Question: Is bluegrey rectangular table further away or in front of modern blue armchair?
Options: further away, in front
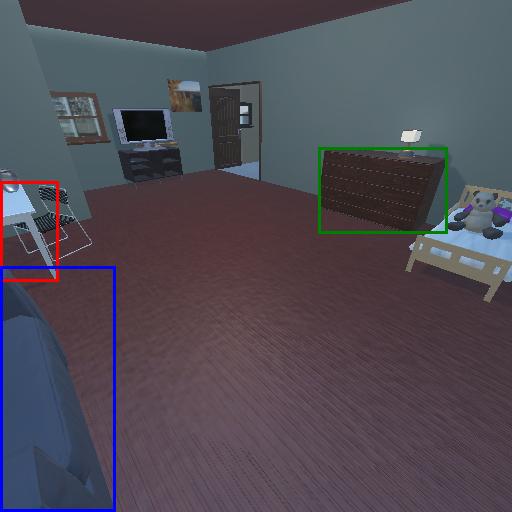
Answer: further away